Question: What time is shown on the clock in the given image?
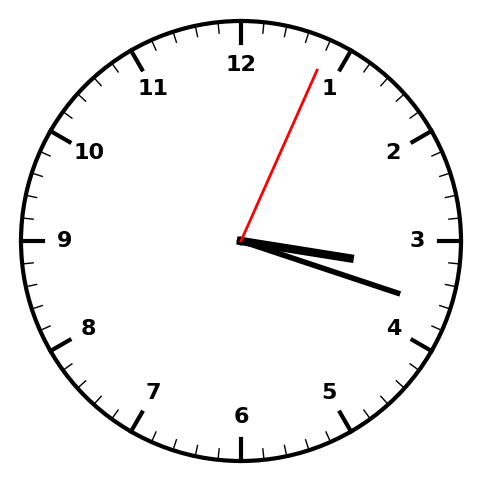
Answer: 03:18:04